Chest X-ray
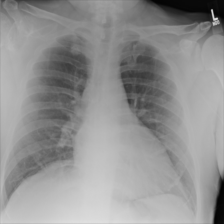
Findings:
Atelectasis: negative
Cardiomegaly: negative
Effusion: negative
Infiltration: negative
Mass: negative
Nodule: negative
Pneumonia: negative
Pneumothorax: negative
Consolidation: negative
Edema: negative
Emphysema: negative
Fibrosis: negative
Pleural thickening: negative
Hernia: negative